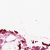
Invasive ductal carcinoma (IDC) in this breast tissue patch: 0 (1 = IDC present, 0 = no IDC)